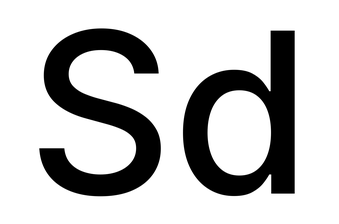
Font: Inter_Medium